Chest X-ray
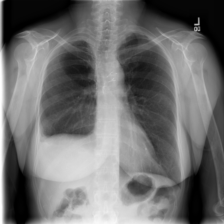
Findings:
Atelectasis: negative
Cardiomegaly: negative
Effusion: negative
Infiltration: negative
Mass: negative
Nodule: negative
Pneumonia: negative
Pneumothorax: negative
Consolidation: negative
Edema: negative
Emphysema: negative
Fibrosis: negative
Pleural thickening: negative
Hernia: negative